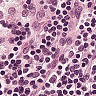
Metastatic tissue present: no